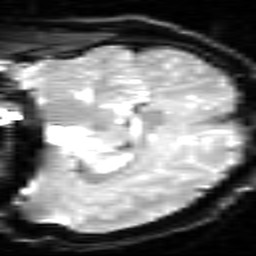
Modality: inplaneT2
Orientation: sagittal
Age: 24
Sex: female